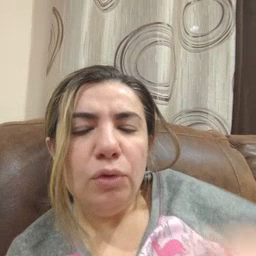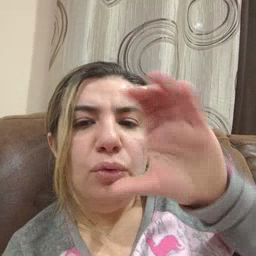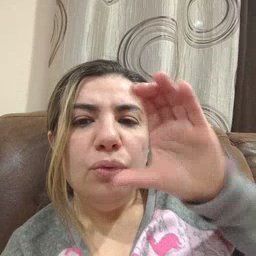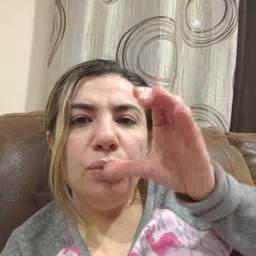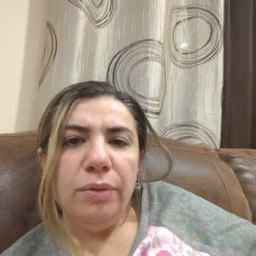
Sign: drink